Interaction volume radius: 5 \u00c5
Interaction volume height: 10 \u00c5
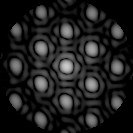
Disorder parameter: 0.1453